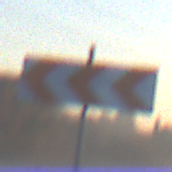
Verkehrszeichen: RichtungstafelnInKurvenGrossRechts
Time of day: Dawn
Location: Outdoor (Nature)
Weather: Clear
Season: NotSpecified
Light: Natural